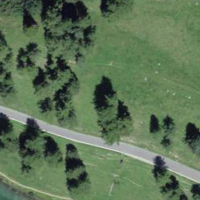
EUNIS habitat code: 26
Species observed at this site:
Erebia euryale
Carterocephalus palaemon
Erebia pharte
Colias palaeno
Cirsium heterophyllum
Cupido minimus
Cyaniris semiargus